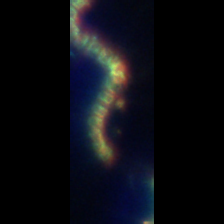
Taxon: Chaetoceros
Group: Diatoms